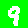
Digit: 9